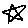
Label: star